Aerial crown-view tile of a tropical tree (Barro Colorado Island, Panama), acquired 20250124:
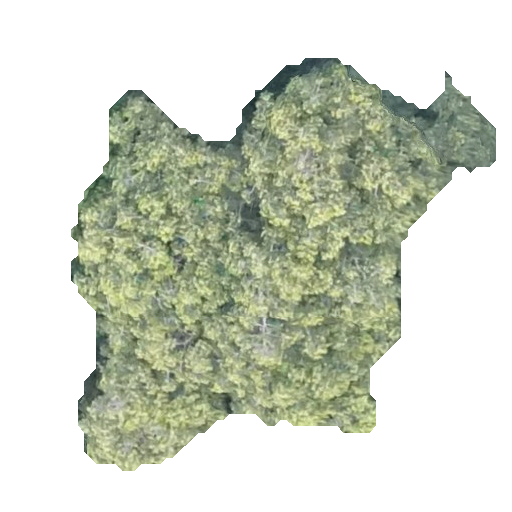
Species: Guatteria lucens
GBIF accepted scientific name: Guatteria lucens
Crown area: 165.386 m²